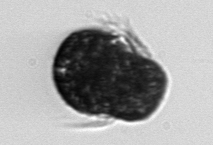
Label: Mesodinium